Chest X-ray:
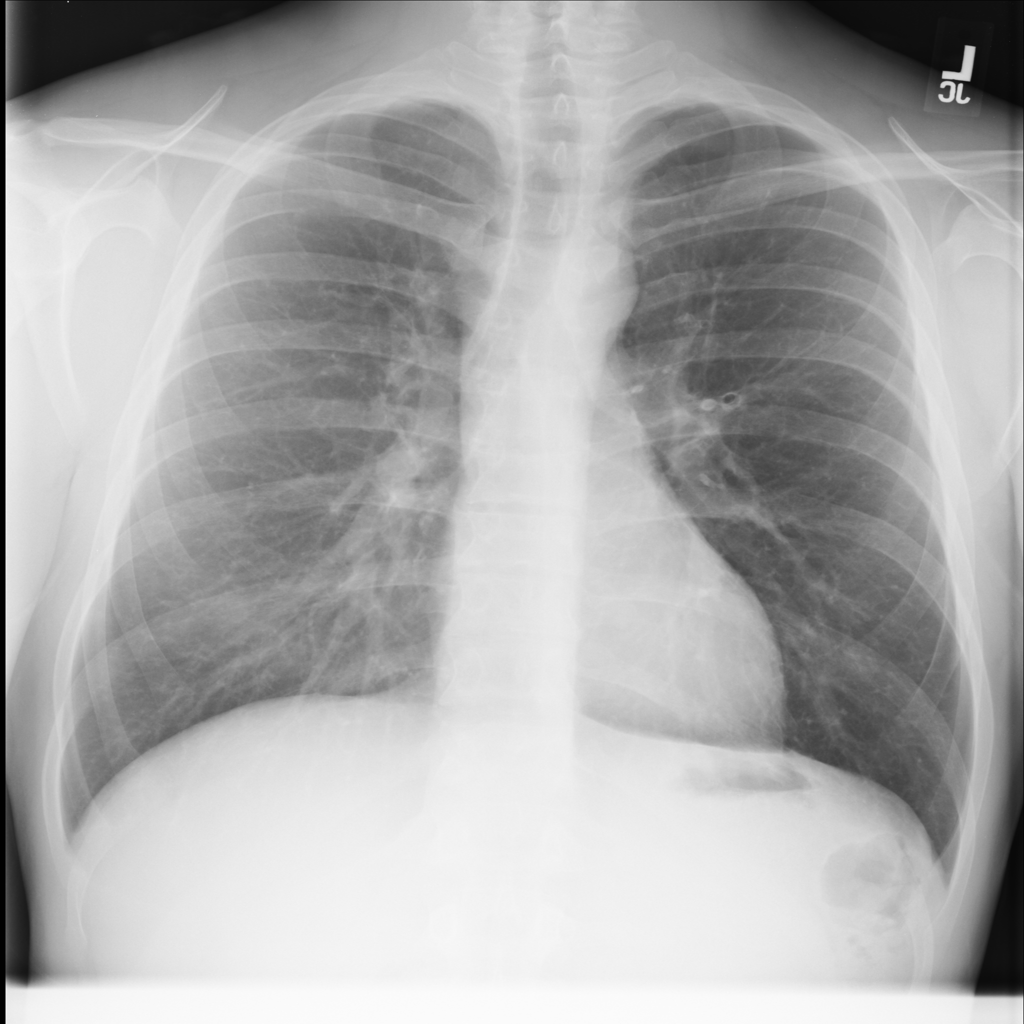
No abnormal finding: yes